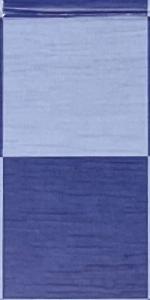
Label: Empty